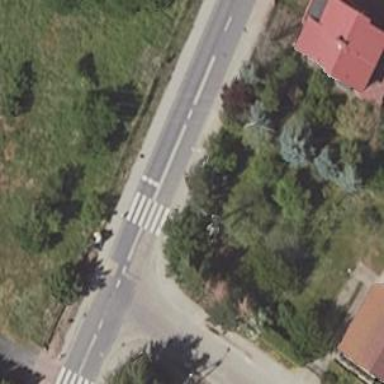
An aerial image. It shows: Marked road crossing.